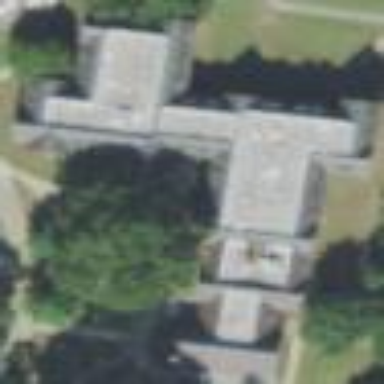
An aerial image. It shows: College building.